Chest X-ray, PA view. Patient: 57 years old, sex M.
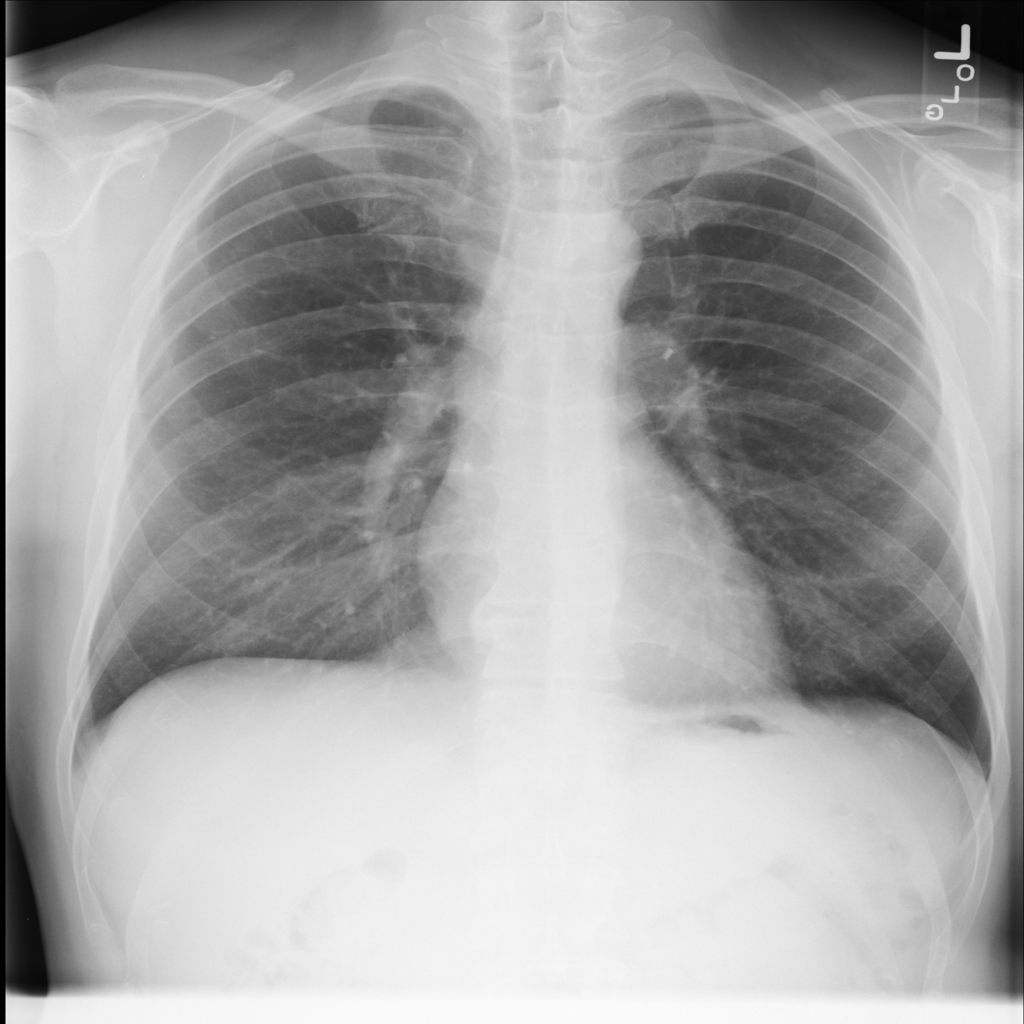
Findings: No Finding